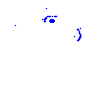
Particle: kaon